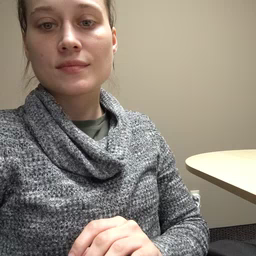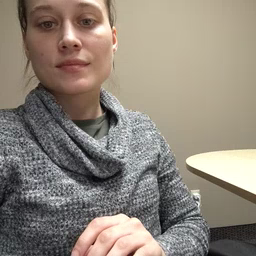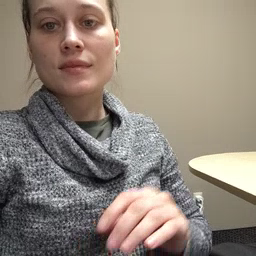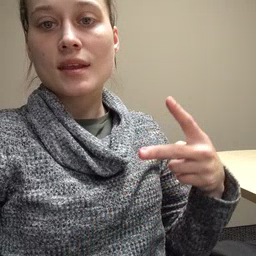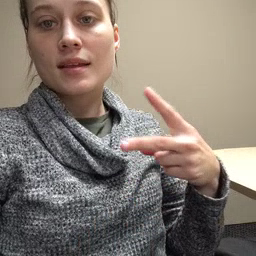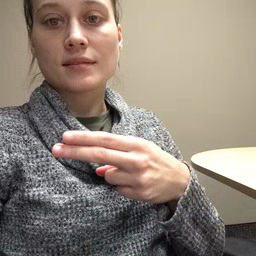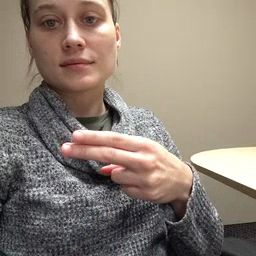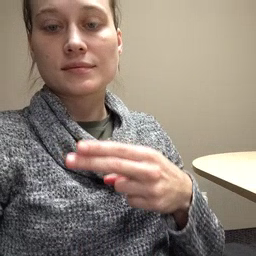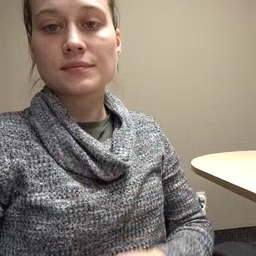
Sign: cut